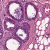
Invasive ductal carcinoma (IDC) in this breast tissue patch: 0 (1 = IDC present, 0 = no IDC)